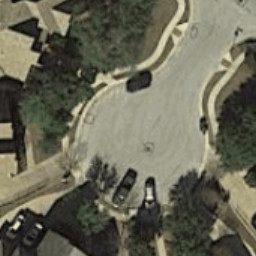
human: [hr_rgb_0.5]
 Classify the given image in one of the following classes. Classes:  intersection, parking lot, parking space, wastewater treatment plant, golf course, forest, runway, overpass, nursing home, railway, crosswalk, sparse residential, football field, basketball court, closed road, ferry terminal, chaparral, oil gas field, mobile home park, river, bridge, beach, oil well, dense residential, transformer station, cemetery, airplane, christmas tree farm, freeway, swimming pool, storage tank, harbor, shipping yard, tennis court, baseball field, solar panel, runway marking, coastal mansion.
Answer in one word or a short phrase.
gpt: closed road